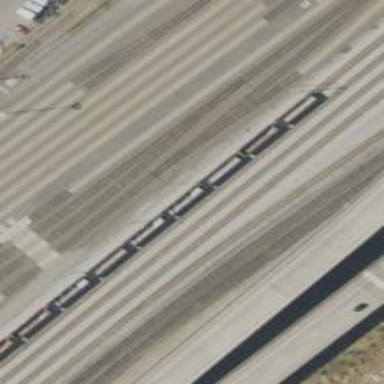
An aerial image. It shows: Railway yard in service.